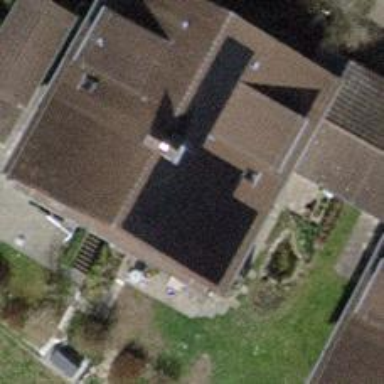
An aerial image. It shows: Solar photovoltaic panel generator.